Question: I have a swipe to refresh layout (part of android.support.v4 revision 19.1), and when I swipe down on the layout I can get to the point where the top part is full, but swiping down any further will cause the app to crash, and the logcat points to no specific line in my code. Since SwipeRefreshLayout is only a couple of months old, their is not a lot of information on the internet to help me figure out what the problem is. Before I was having trouble adding the support v4 revision 19.1 to my build path, but I'm pretty sure I fixed that. Here is the logcat, along with the layout file and the code for my SwipeRefreshLayout. Along with a screenshot of when the app crashes.
'''
06-18 23:09:31.527: E/InputEventReceiver(25459): Exception dispatching input event.
06-18 23:09:31.547: E/AndroidRuntime(25459): FATAL EXCEPTION: main
06-18 23:09:31.547: E/AndroidRuntime(25459): Process: com.bernard.beaconportal, PID: 25459
06-18 23:09:31.547: E/AndroidRuntime(25459): java.lang.NullPointerException
06-18 23:09:31.547: E/AndroidRuntime(25459): at android.support.v4.widget.SwipeRefreshLayout.startRefresh(SwipeRefreshLayout.java:441)
06-18 23:09:31.547: E/AndroidRuntime(25459): at android.support.v4.widget.SwipeRefreshLayout.onTouchEvent(SwipeRefreshLayout.java:399)
06-18 23:09:31.547: E/AndroidRuntime(25459): at android.view.View.dispatchTouchEvent(View.java:7706)
06-18 23:09:31.547: E/AndroidRuntime(25459): at android.view.ViewGroup.dispatchTransformedTouchEvent(ViewGroup.java:2210)
06-18 23:09:31.547: E/AndroidRuntime(25459): at android.view.ViewGroup.dispatchTouchEvent(ViewGroup.java:1945)
06-18 23:09:31.547: E/AndroidRuntime(25459): at android.view.ViewGroup.dispatchTransformedTouchEvent(ViewGroup.java:2216)
06-18 23:09:31.547: E/AndroidRuntime(25459): at android.view.ViewGroup.dispatchTouchEvent(ViewGroup.java:1959)
06-18 23:09:31.547: E/AndroidRuntime(25459): at android.view.ViewGroup.dispatchTransformedTouchEvent(ViewGroup.java:2216)
06-18 23:09:31.547: E/AndroidRuntime(25459): at android.view.ViewGroup.dispatchTouchEvent(ViewGroup.java:1959)
06-18 23:09:31.547: E/AndroidRuntime(25459): at android.view.ViewGroup.dispatchTransformedTouchEvent(ViewGroup.java:2216)
06-18 23:09:31.547: E/AndroidRuntime(25459): at android.view.ViewGroup.dispatchTouchEvent(ViewGroup.java:1959)
06-18 23:09:31.547: E/AndroidRuntime(25459): at android.view.ViewGroup.dispatchTransformedTouchEvent(ViewGroup.java:2216)
06-18 23:09:31.547: E/AndroidRuntime(25459): at android.view.ViewGroup.dispatchTouchEvent(ViewGroup.java:1959)
06-18 23:09:31.547: E/AndroidRuntime(25459): at android.view.ViewGroup.dispatchTransformedTouchEvent(ViewGroup.java:2216)
06-18 23:09:31.547: E/AndroidRuntime(25459): at android.view.ViewGroup.dispatchTouchEvent(ViewGroup.java:1959)
06-18 23:09:31.547: E/AndroidRuntime(25459): at android.view.ViewGroup.dispatchTransformedTouchEvent(ViewGroup.java:2216)
06-18 23:09:31.547: E/AndroidRuntime(25459): at android.view.ViewGroup.dispatchTouchEvent(ViewGroup.java:1959)
06-18 23:09:31.547: E/AndroidRuntime(25459): at android.view.ViewGroup.dispatchTransformedTouchEvent(ViewGroup.java:2216)
06-18 23:09:31.547: E/AndroidRuntime(25459): at android.view.ViewGroup.dispatchTouchEvent(ViewGroup.java:1959)
06-18 23:09:31.547: E/AndroidRuntime(25459): at android.view.ViewGroup.dispatchTransformedTouchEvent(ViewGroup.java:2216)
06-18 23:09:31.547: E/AndroidRuntime(25459): at android.view.ViewGroup.dispatchTouchEvent(ViewGroup.java:1959)
06-18 23:09:31.547: E/AndroidRuntime(25459): at android.view.ViewGroup.dispatchTransformedTouchEvent(ViewGroup.java:2216)
06-18 23:09:31.547: E/AndroidRuntime(25459): at android.view.ViewGroup.dispatchTouchEvent(ViewGroup.java:1959)
06-18 23:09:31.547: E/AndroidRuntime(25459): at com.android.internal.policy.impl.PhoneWindow$DecorView.superDispatchTouchEvent(PhoneWindow.java:2339)
06-18 23:09:31.547: E/AndroidRuntime(25459): at com.android.internal.policy.impl.PhoneWindow.superDispatchTouchEvent(PhoneWindow.java:1569)
06-18 23:09:31.547: E/AndroidRuntime(25459): at android.app.Activity.dispatchTouchEvent(Activity.java:2492)
06-18 23:09:31.547: E/AndroidRuntime(25459): at com.android.internal.policy.impl.PhoneWindow$DecorView.dispatchTouchEvent(PhoneWindow.java:2286)
06-18 23:09:31.547: E/AndroidRuntime(25459): at android.view.View.dispatchPointerEvent(View.java:7886)
06-18 23:09:31.547: E/AndroidRuntime(25459): at android.view.ViewRootImpl$ViewPostImeInputStage.processPointerEvent(ViewRootImpl.java:3947)
06-18 23:09:31.547: E/AndroidRuntime(25459): at android.view.ViewRootImpl$ViewPostImeInputStage.onProcess(ViewRootImpl.java:3826)
06-18 23:09:31.547: E/AndroidRuntime(25459): at android.view.ViewRootImpl$InputStage.deliver(ViewRootImpl.java:3392)
06-18 23:09:31.547: E/AndroidRuntime(25459): at android.view.ViewRootImpl$InputStage.onDeliverToNext(ViewRootImpl.java:3442)
06-18 23:09:31.547: E/AndroidRuntime(25459): at android.view.ViewRootImpl$InputStage.forward(ViewRootImpl.java:3411)
06-18 23:09:31.547: E/AndroidRuntime(25459): at android.view.ViewRootImpl$AsyncInputStage.forward(ViewRootImpl.java:3518)
06-18 23:09:31.547: E/AndroidRuntime(25459): at android.view.ViewRootImpl$InputStage.apply(ViewRootImpl.java:3419)
06-18 23:09:31.547: E/AndroidRuntime(25459): at android.view.ViewRootImpl$AsyncInputStage.apply(ViewRootImpl.java:3575)
06-18 23:09:31.547: E/AndroidRuntime(25459): at android.view.ViewRootImpl$InputStage.deliver(ViewRootImpl.java:3392)
06-18 23:09:31.547: E/AndroidRuntime(25459): at android.view.ViewRootImpl$InputStage.onDeliverToNext(ViewRootImpl.java:3442)
06-18 23:09:31.547: E/AndroidRuntime(25459): at android.view.ViewRootImpl$InputStage.forward(ViewRootImpl.java:3411)
06-18 23:09:31.547: E/AndroidRuntime(25459): at android.view.ViewRootImpl$InputStage.apply(ViewRootImpl.java:3419)
06-18 23:09:31.547: E/AndroidRuntime(25459): at android.view.ViewRootImpl$InputStage.deliver(ViewRootImpl.java:3392)
06-18 23:09:31.547: E/AndroidRuntime(25459): at android.view.ViewRootImpl.deliverInputEvent(ViewRootImpl.java:5532)
06-18 23:09:31.547: E/AndroidRuntime(25459): at android.view.ViewRootImpl.doProcessInputEvents(ViewRootImpl.java:5512)
06-18 23:09:31.547: E/AndroidRuntime(25459): at android.view.ViewRootImpl.enqueueInputEvent(ViewRootImpl.java:5483)
06-18 23:09:31.547: E/AndroidRuntime(25459): at android.view.ViewRootImpl$WindowInputEventReceiver.onInputEvent(ViewRootImpl.java:5612)
06-18 23:09:31.547: E/AndroidRuntime(25459): at android.view.InputEventReceiver.dispatchInputEvent(InputEventReceiver.java:185)
06-18 23:09:31.547: E/AndroidRuntime(25459): at android.view.InputEventReceiver.nativeConsumeBatchedInputEvents(Native Method)
06-18 23:09:31.547: E/AndroidRuntime(25459): at android.view.InputEventReceiver.consumeBatchedInputEvents(InputEventReceiver.java:176)
06-18 23:09:31.547: E/AndroidRuntime(25459): at android.view.ViewRootImpl.doConsumeBatchedInput(ViewRootImpl.java:5585)
06-18 23:09:31.547: E/AndroidRuntime(25459): at android.view.ViewRootImpl$ConsumeBatchedInputRunnable.run(ViewRootImpl.java:5631)
06-18 23:09:31.547: E/AndroidRuntime(25459): at android.view.Choreographer$CallbackRecord.run(Choreographer.java:761)
06-18 23:09:31.547: E/AndroidRuntime(25459): at android.view.Choreographer.doCa
'''
Here is the layout
'''
<android.support.v4.widget.SwipeRefreshLayout
xmlns:android="http://schemas.android.com/apk/res/android"
xmlns:tools="http://schemas.android.com/tools"
android:layout_width="match_parent"
android:layout_height="wrap_content"
android:background="#ffffff"
android:id="@+id/swipe" >
<ListView
android:id="@+id/listView1"
android:layout_width="wrap_content"
android:layout_height="wrap_content"
android:layout_alignParentBottom="true"
android:layout_alignParentLeft="true"
android:layout_alignParentRight="true"
android:layout_alignParentTop="true"
android:background="#ffffff">
</ListView>
</android.support.v4.widget.SwipeRefreshLayout>
'''
here is the code that deals with SwipeRefreshLayout
'''
SwipeRefreshLayout swipeLayout;
public static final String KEY_HOMEWORK="homework";
public static final String KEY_DESC="desc";
public View onCreateView(LayoutInflater inflater, ViewGroup container, Bundle savedInstanceState){
View swipe = inflater.inflate(R.layout.activity_main, container, false);
swipeLayout = (SwipeRefreshLayout) swipe.findViewById(R.id.swipe);
swipeLayout.setEnabled(false);
ListView lView = (ListView) swipe.findViewById(R.id.listView1);
lView.setOnScrollListener(new AbsListView.OnScrollListener() {
@Override
public void onScrollStateChanged(AbsListView absListView, int i) {
}
@Override
public void onScroll(AbsListView absListView, int firstVisibleItem, int visibleItemCount, int totalItemCount) {
if (firstVisibleItem == 0)
swipeLayout.setEnabled(true);
else
swipeLayout.setEnabled(false);
}
});
return swipe;
}
'''
And here is a screenshot of it crashing, as you can see it has been swiped all the way down, and normally it would trigger something at this point. But then it crashes.

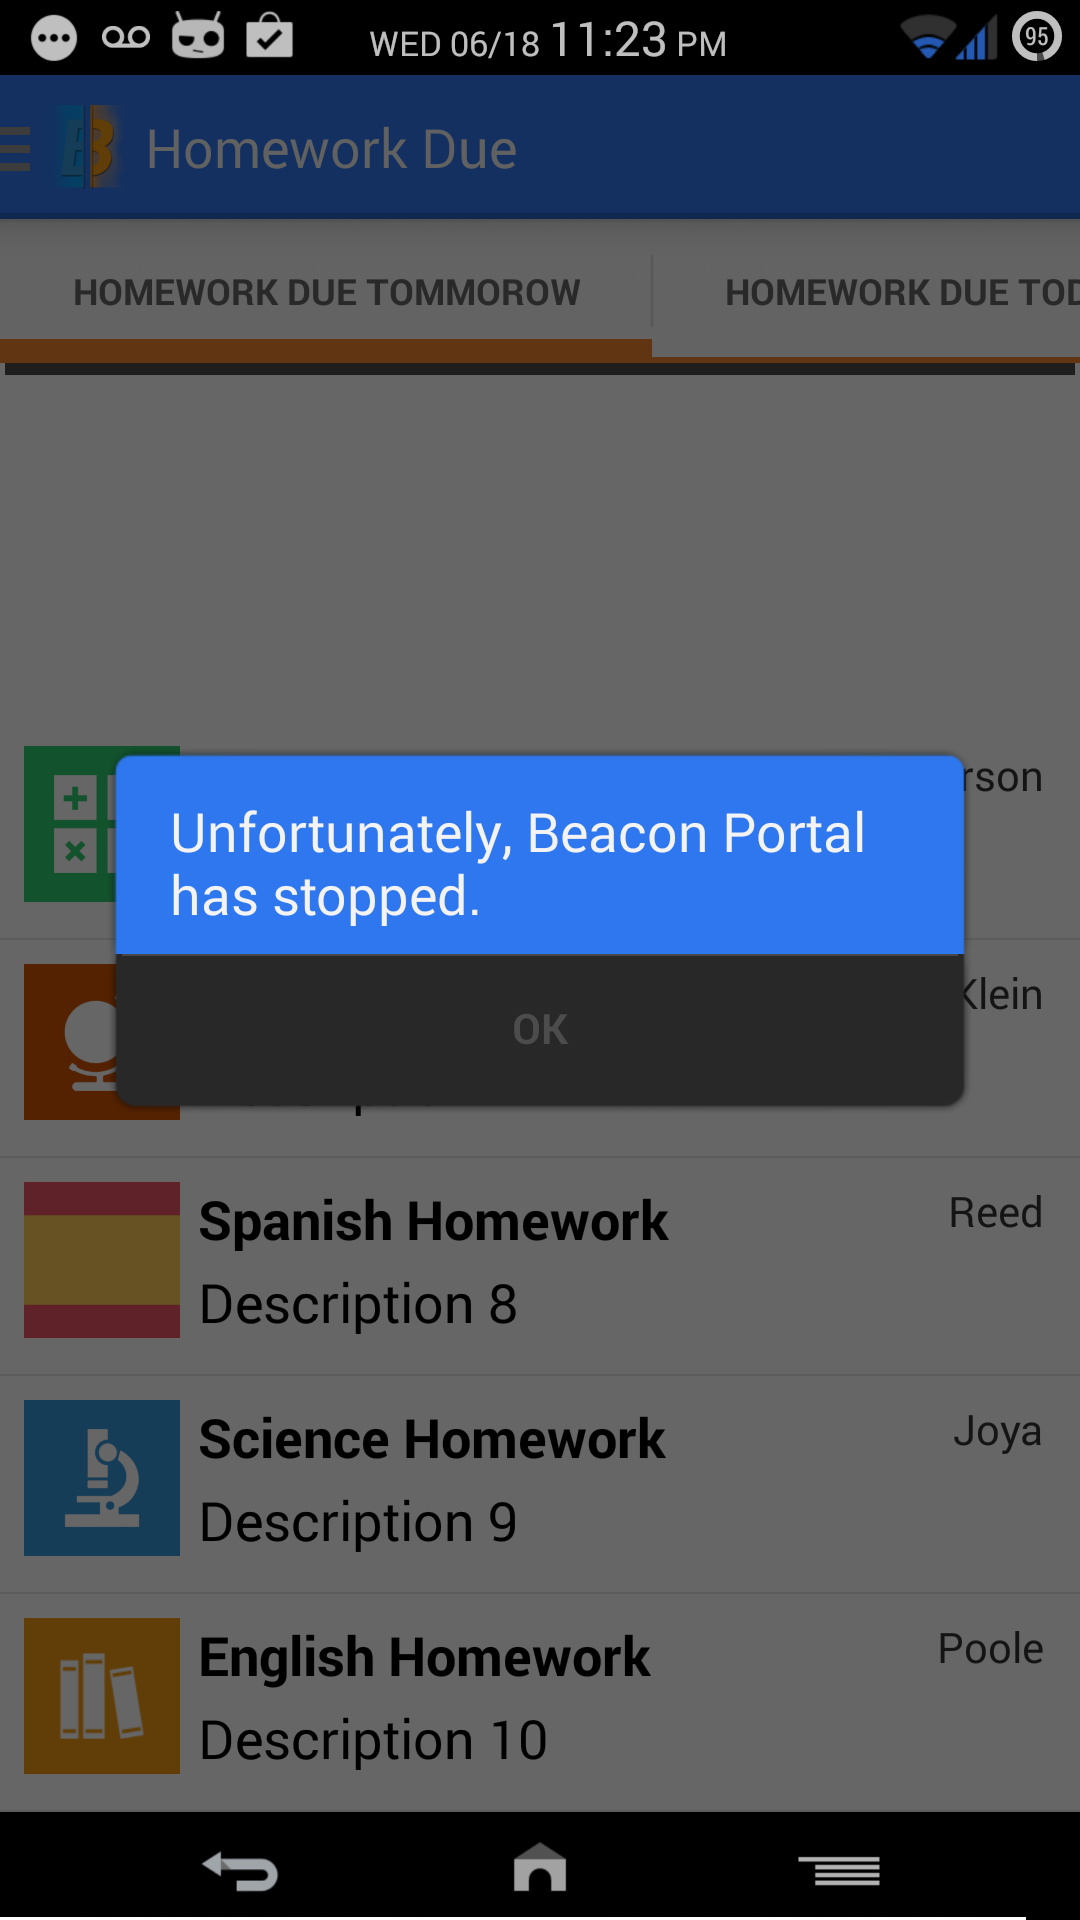
Answer: Your 'OnRefreshListener' is null, either you haven't set one or at some point of your code you are setting it to null.
In the source of 'SwipeRefreshLayout', particularly in this snippet
'''
private void startRefresh() {
removeCallbacks(mCancel);
mReturnToStartPosition.run();
setRefreshing(true);
mListener.onRefresh();
}
'''
on line 441, the 'mListener.onRefresh();' raises 'NullPointerException'.